Question: I have created the xcarchive file from xcode 4.6. In xcode 4.6, we need to add only 4 sizes of app icon files. But I had added 3 extra app icon files in the xcode 4.6 to support ios 7. But when I submit the app, I am getting below error continuously.
> Apple's web service operation was not successfulUnable to authenticate the package: 580659297.itmspERROR ITMS-9000: "This bundle is invalid. The value for key CFBundleVersion [042.3.1.0.b014] in the Info.plist file must be a period-separated list of non-negative integers."ERROR ITMS-9000: "Invalid Image Path - No image found at the path referenced under key 'CFBundleIcons'

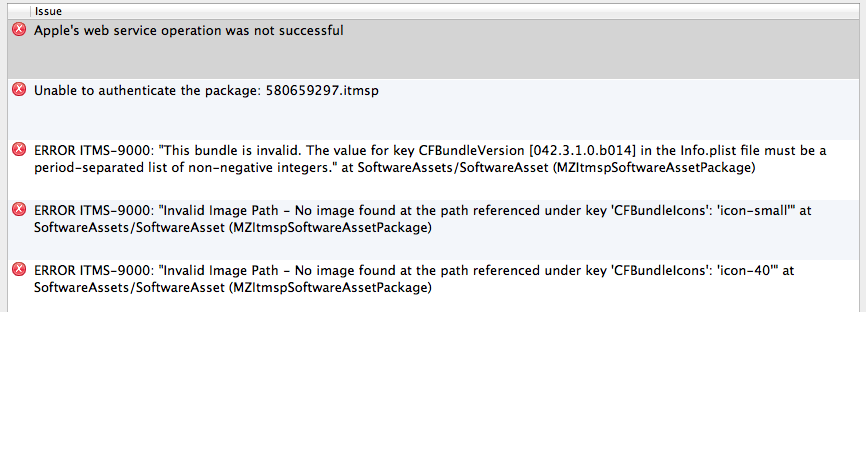
Answer: I had this problem before all I had done is
1-fixing the warnings about the icons
2-copy the icons from the image assets to the root of the app